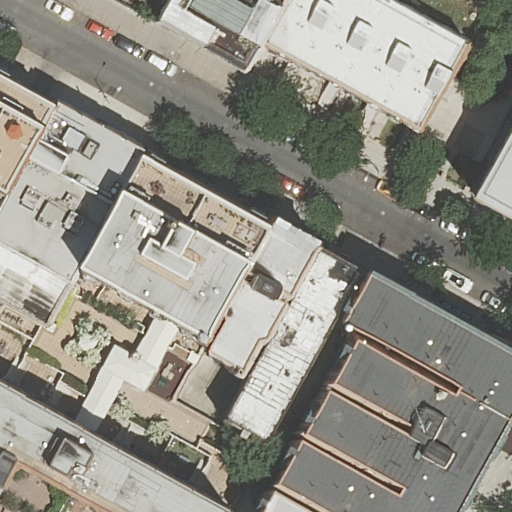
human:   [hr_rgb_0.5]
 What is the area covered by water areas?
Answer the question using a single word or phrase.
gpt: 0m2

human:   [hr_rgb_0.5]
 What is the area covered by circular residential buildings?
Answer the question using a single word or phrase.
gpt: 0m2

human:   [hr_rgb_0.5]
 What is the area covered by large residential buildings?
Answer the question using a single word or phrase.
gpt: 3193m2

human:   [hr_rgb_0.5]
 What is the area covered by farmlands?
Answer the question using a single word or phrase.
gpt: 0m2

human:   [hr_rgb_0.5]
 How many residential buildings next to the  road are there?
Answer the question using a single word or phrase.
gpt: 14

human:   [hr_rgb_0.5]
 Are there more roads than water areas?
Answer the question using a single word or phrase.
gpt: yes

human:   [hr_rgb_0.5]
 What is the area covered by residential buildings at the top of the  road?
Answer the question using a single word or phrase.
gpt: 836m2

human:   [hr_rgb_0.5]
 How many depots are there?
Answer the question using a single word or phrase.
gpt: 0

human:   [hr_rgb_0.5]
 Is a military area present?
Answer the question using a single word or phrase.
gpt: no

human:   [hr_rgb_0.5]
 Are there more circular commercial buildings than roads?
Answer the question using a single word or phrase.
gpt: no

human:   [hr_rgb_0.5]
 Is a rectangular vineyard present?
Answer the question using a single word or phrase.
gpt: no

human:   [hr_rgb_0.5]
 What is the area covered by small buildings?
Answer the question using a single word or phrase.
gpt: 72m2

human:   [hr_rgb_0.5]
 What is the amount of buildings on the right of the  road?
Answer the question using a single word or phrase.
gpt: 8

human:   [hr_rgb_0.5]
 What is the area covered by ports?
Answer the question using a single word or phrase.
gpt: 0m2

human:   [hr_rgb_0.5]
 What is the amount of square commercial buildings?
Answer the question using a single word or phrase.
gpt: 0

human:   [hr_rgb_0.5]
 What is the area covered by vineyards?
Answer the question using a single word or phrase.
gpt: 0m2

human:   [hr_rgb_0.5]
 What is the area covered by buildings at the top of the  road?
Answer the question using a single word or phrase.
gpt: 836m2

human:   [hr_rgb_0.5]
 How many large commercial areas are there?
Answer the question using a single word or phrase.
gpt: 0

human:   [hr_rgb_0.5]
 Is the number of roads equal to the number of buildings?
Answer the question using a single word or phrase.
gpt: no

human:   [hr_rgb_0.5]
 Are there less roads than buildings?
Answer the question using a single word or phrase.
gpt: yes

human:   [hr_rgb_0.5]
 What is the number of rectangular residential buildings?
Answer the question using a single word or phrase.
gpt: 8

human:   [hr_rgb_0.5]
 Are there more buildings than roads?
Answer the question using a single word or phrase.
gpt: yes

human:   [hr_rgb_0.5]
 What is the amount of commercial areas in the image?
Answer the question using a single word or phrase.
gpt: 0

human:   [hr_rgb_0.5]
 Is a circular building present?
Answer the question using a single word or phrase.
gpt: no

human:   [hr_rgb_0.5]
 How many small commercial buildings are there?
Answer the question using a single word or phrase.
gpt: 0

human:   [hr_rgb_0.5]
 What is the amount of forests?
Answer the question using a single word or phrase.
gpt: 0

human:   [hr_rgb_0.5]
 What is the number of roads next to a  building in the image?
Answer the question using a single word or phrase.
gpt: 1

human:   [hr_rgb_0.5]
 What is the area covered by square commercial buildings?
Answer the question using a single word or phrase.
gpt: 0m2

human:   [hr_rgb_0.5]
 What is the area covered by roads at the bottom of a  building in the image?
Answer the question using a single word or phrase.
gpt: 0m2

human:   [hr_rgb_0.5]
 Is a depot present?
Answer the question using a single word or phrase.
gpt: no

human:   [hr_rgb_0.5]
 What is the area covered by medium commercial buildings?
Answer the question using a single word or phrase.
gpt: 0m2

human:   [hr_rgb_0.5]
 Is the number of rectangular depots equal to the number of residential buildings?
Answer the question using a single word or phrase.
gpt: no

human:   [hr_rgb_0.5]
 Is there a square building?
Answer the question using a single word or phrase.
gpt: no

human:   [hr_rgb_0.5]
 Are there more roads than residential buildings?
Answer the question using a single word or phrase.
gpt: no

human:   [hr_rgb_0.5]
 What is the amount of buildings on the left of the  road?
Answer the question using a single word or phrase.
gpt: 3

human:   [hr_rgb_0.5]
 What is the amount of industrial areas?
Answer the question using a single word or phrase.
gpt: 0